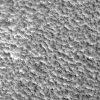
Atmospheric dust classification: not_dusty